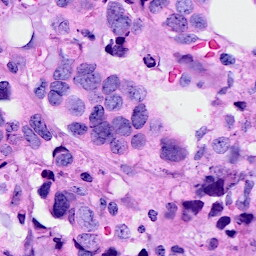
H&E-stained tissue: Breast